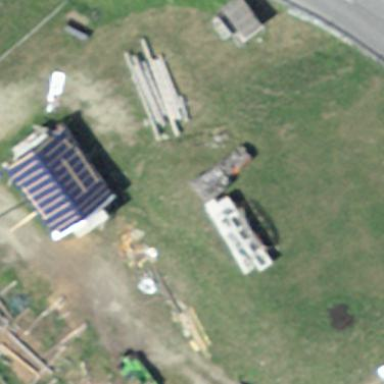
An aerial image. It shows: Farmyard area.